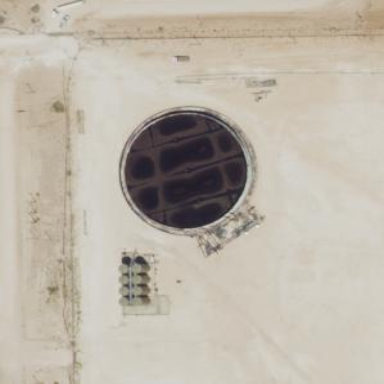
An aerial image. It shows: Storage tank building.